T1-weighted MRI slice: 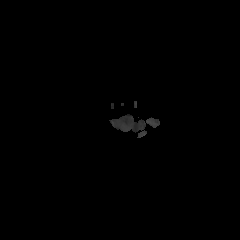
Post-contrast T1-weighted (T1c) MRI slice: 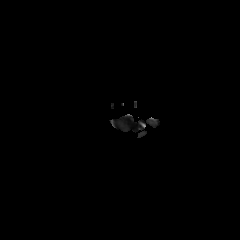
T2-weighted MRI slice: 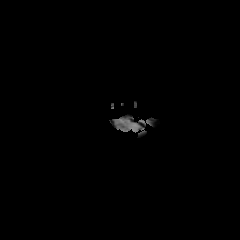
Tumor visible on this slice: no